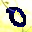
Label: 0